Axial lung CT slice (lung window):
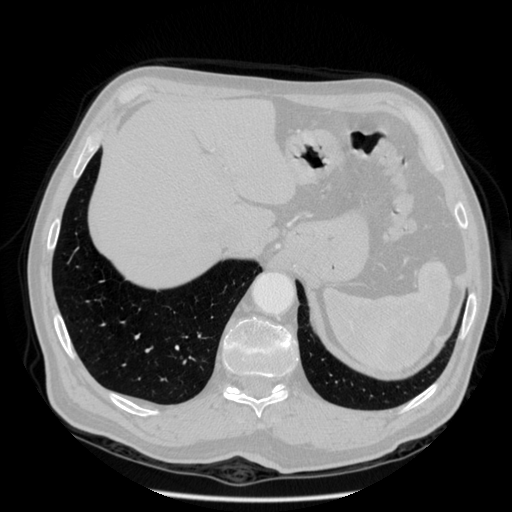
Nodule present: no